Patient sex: F
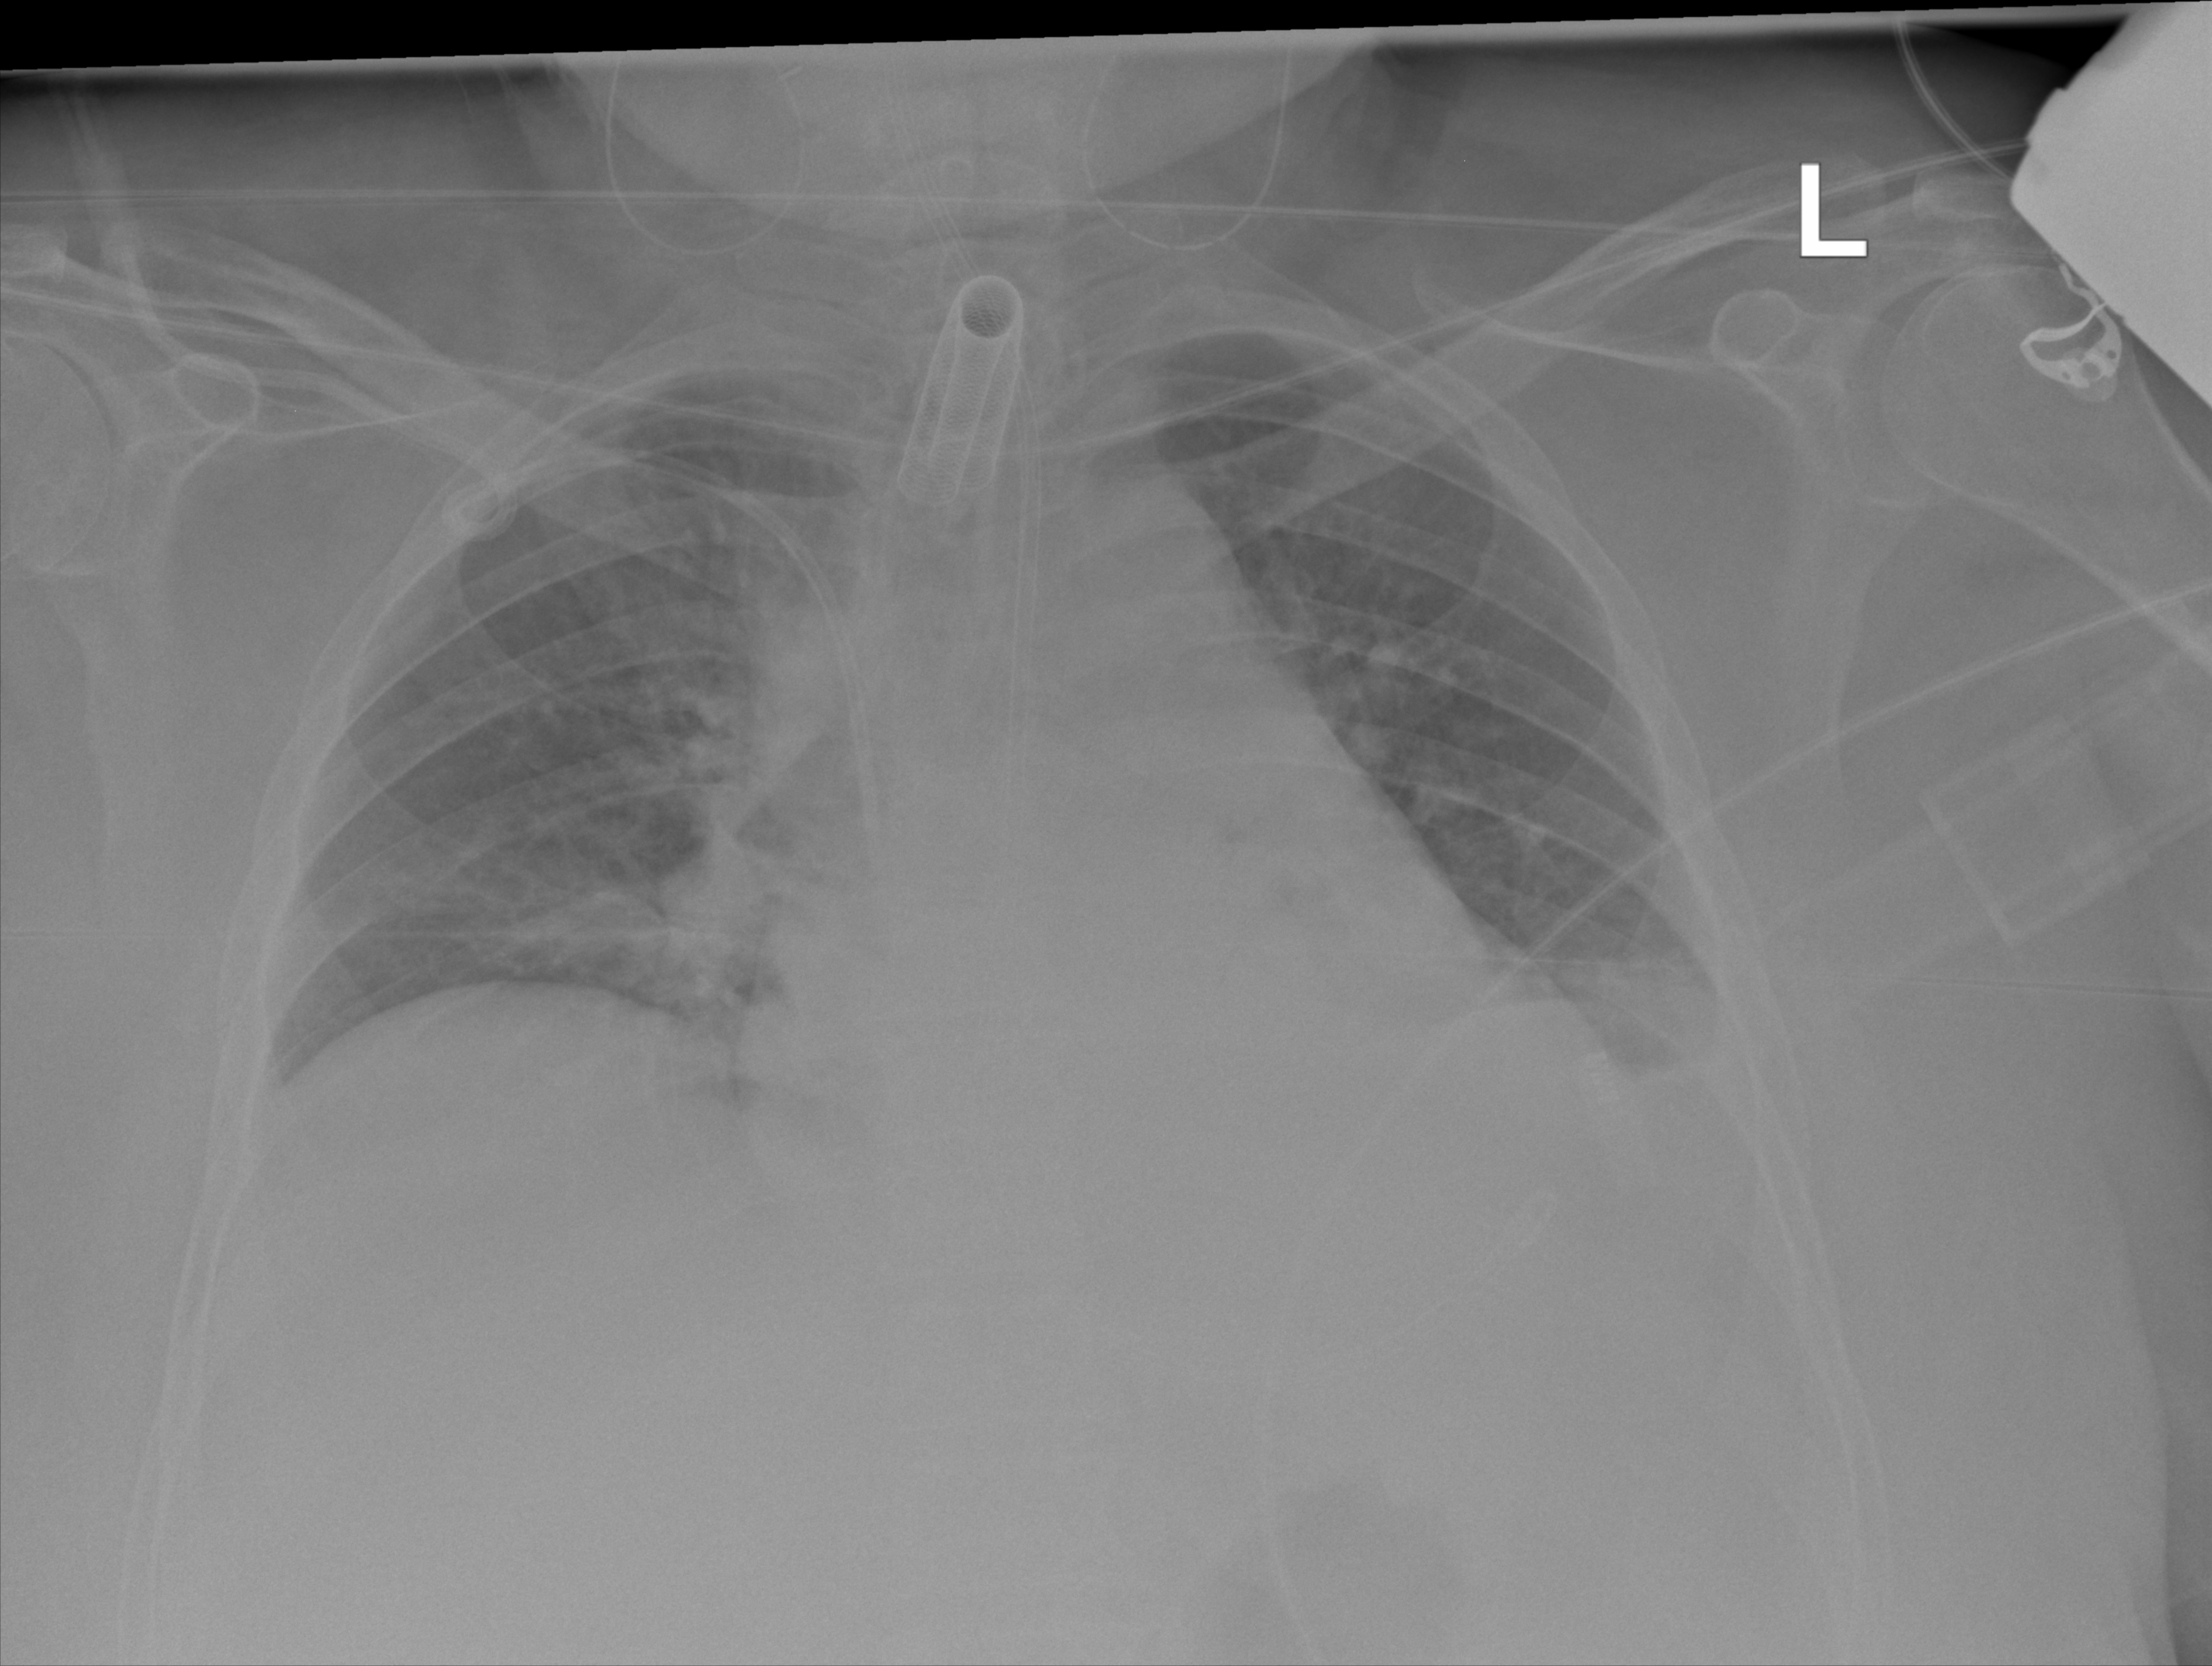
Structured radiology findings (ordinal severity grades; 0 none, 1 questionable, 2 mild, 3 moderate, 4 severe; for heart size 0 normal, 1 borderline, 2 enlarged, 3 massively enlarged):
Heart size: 1
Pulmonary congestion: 0
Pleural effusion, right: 0
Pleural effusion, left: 1
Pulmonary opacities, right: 2
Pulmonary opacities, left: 0
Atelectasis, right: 2
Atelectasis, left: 2